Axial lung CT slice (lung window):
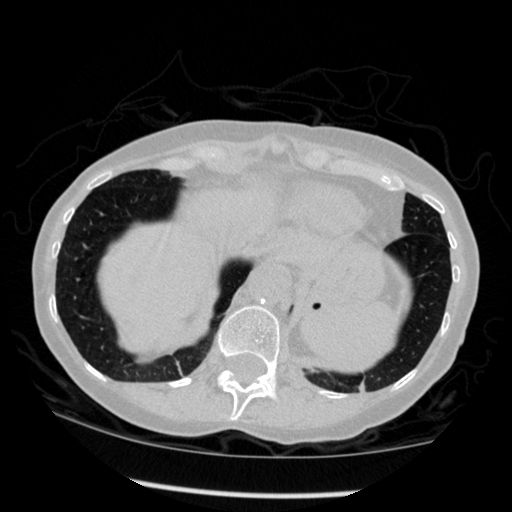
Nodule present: no